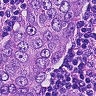
Metastatic tissue present: yes